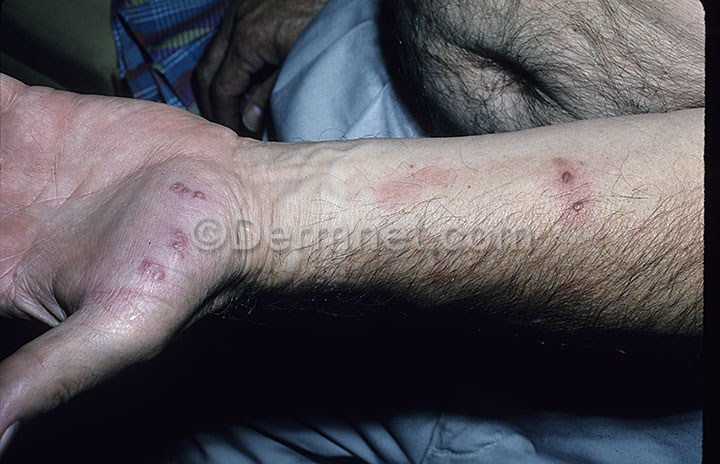
Disease: Warts Molluscum and other Viral Infections